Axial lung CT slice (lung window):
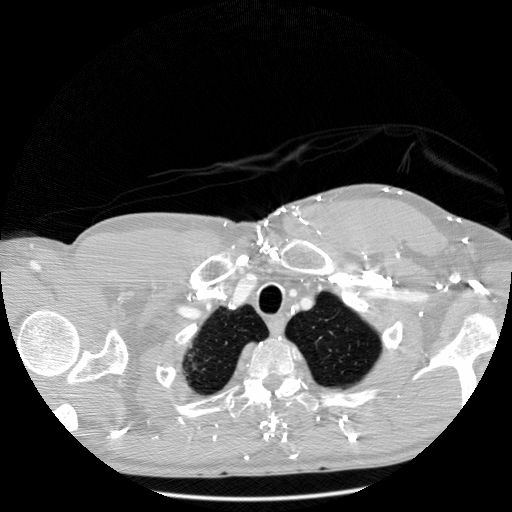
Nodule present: no